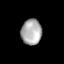
Tissue: lung
Cell type: Others
Senescence score: 0.2071
Nuclear area (px): 517
Mean DAPI intensity: 170.996